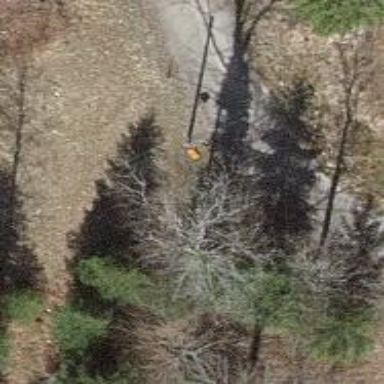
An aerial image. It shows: Pole with roof-covered pipeline marker.